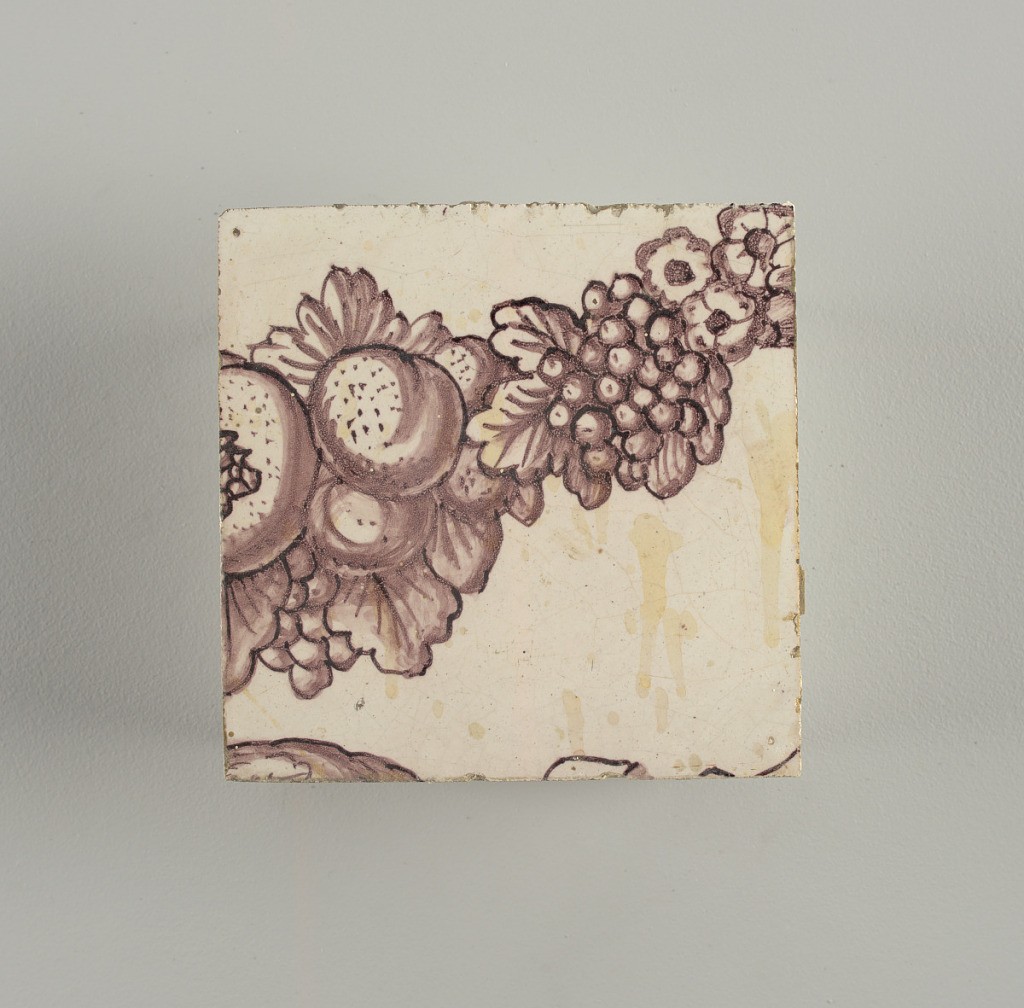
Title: Tile
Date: ca. 1725
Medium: Tin-glazed earthenware, underglaze manganese decoration
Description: Tile from upright rectangular panel of tiles; dark purple (manganese) on white ground showing arched framework; oval cartouche bearing double monogram (probably Lubert Adolf Torck), supported by pair of nude amors; pair of small amors holding crown above, borne by pair of female terms; surrounded by leafscrolls and foliations, with pair of flower-filled urns; top center, lunetted amor's head pendented with rosetted lattice cartouche.

To be used in Rozendaal Castel. Intended to be viewed inset into a wall- indicated by the inclusion of a trompe-l'oeil marbleized edge that surrounds three sides of the panel.